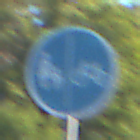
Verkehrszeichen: GetrennterRadUndGehwegRadwegRechts
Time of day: MorningAfternoon
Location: Outdoor (Urban)
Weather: Clear
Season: NotSpecified
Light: Natural